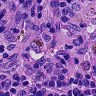
Metastatic tissue present: no